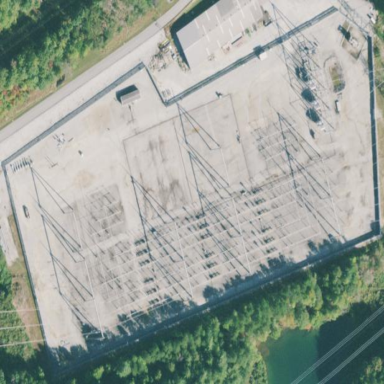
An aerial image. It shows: Fence surrounds transmission level power substation.